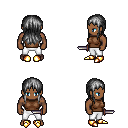
a pixel art fantasy rpg character, male body template, human, dark skin, brown sleeveless shirt, white pants, gray unkempt hairstyle, gold boots, dagger, four views (front, back, left, right), 2x2 character sprite sheet, small pixel art, hard edges, no anti-aliasing